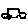
Label: car